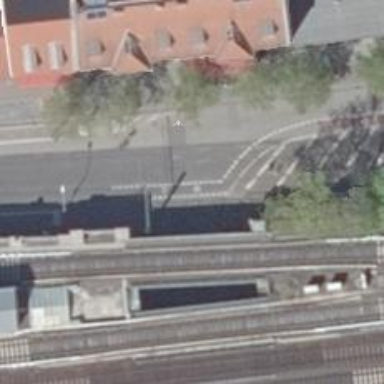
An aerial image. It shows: Level crossing along the railway.